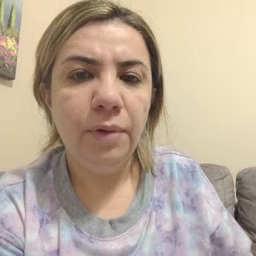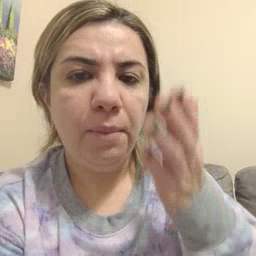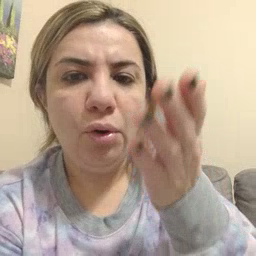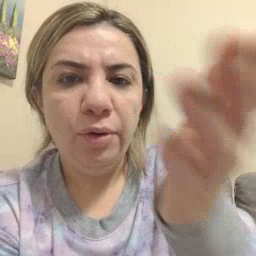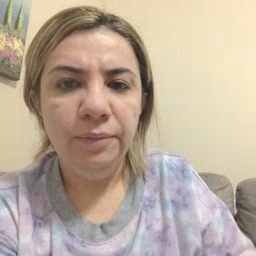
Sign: boat